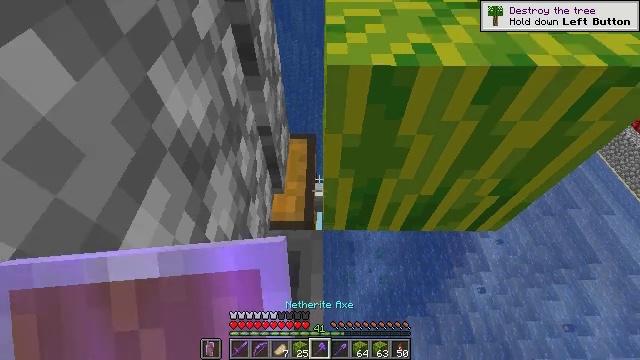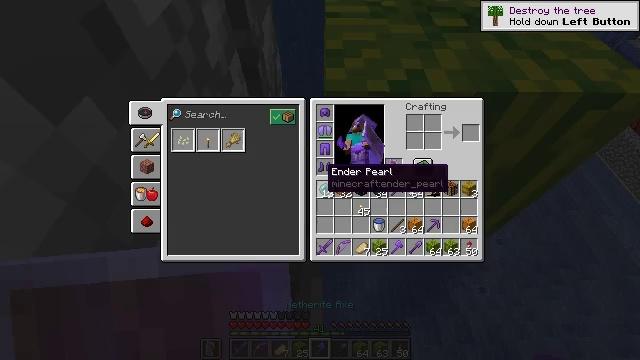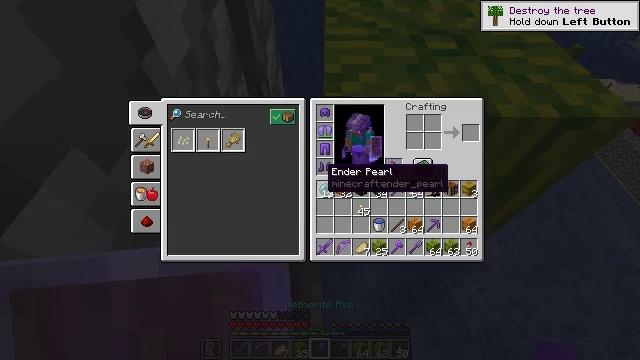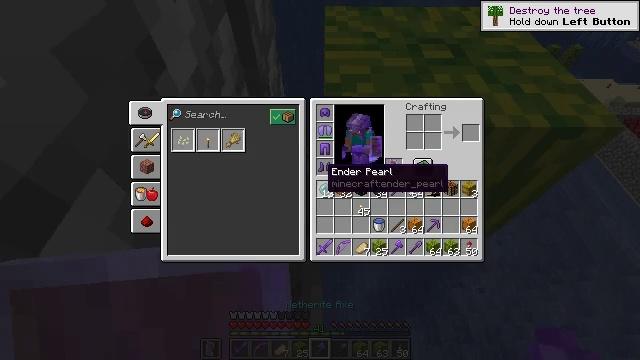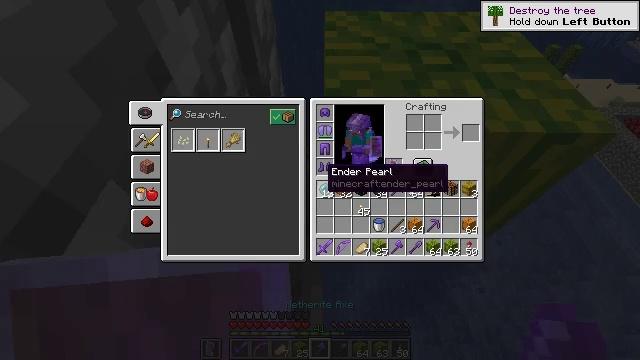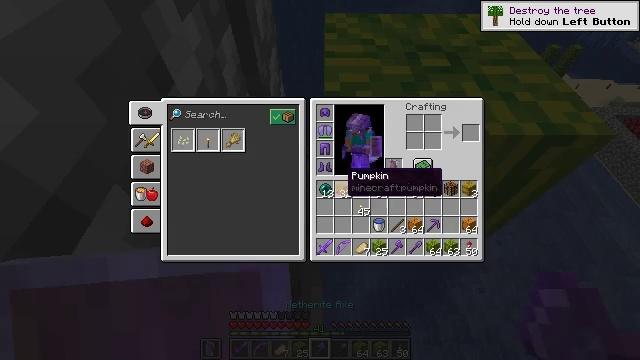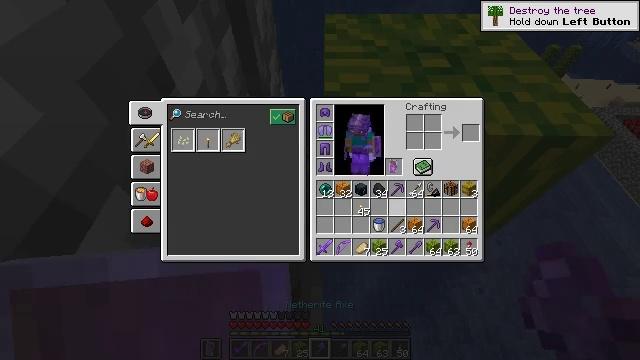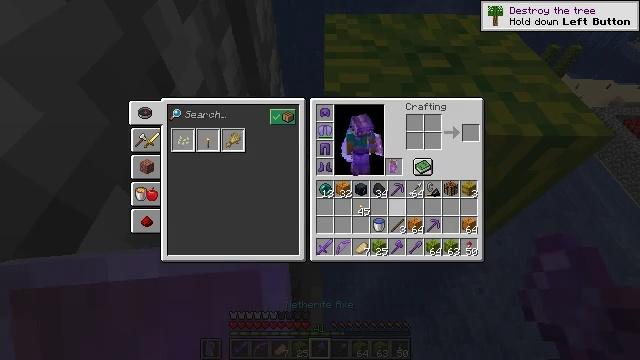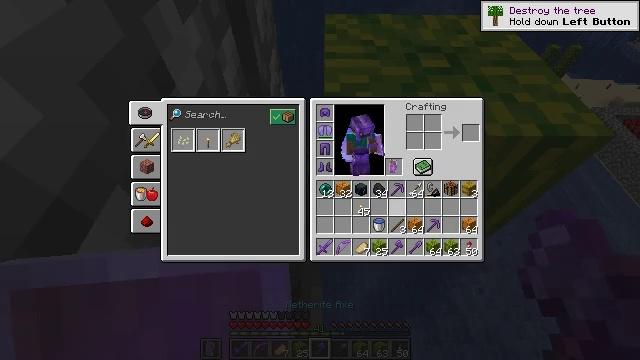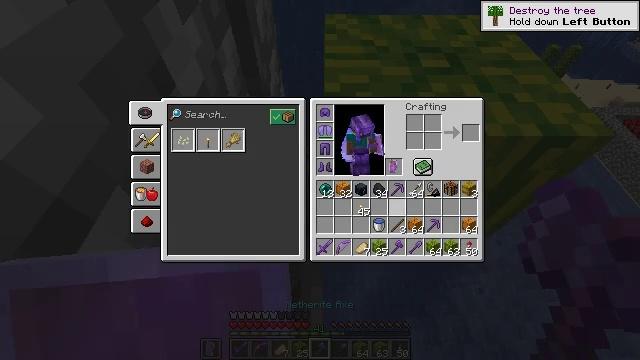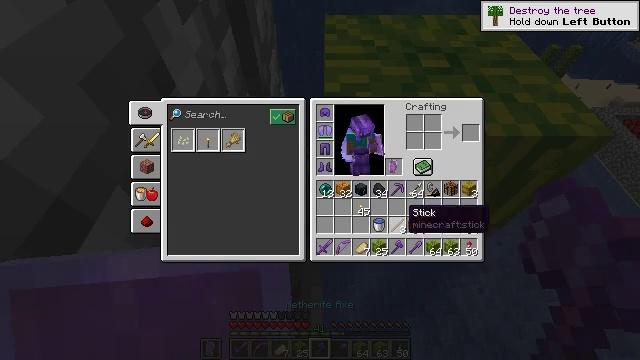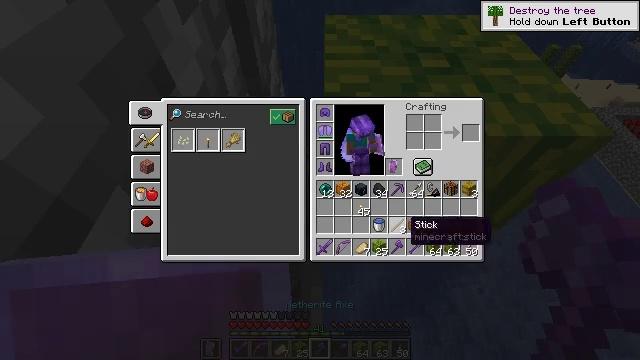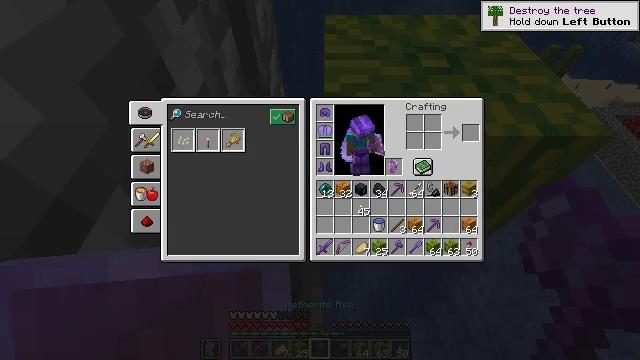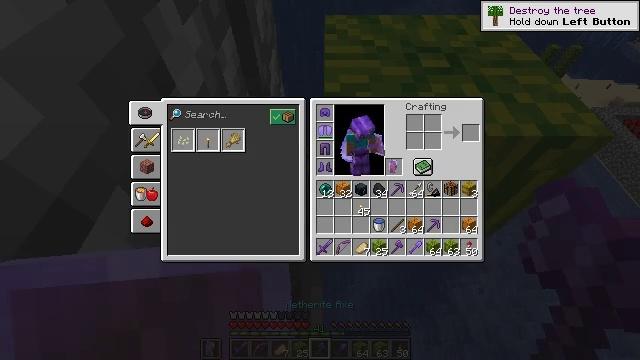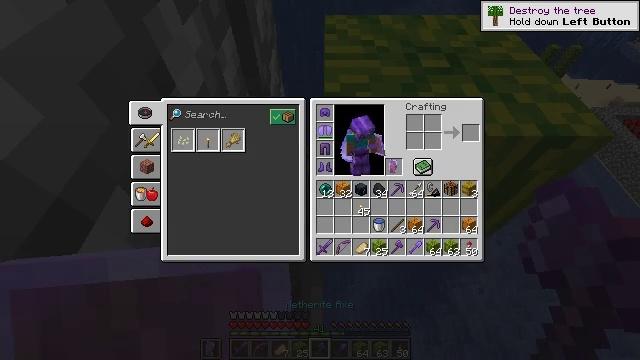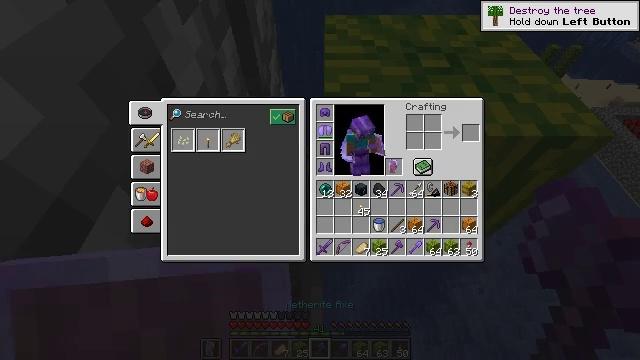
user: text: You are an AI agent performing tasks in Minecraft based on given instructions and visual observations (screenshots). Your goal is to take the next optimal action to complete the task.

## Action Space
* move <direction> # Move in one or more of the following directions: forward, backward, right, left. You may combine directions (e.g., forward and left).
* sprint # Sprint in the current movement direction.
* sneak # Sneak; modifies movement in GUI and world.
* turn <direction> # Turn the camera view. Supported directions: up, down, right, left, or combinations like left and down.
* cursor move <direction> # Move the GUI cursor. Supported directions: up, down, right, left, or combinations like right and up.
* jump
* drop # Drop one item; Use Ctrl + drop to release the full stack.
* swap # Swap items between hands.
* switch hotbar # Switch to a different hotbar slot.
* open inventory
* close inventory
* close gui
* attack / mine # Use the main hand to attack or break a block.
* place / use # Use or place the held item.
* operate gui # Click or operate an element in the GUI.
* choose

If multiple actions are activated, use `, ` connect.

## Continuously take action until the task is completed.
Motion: motion action
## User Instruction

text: Break the melon to get slices.
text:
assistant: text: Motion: open inventory
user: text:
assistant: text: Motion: open inventory
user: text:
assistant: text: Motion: open inventory
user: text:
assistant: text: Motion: no_op
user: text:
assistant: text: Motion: turn right
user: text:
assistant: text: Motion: turn right and down
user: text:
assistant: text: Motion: turn right and down
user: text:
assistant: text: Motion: no_op
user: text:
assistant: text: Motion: no_op
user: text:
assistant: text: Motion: turn down
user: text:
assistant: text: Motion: turn down
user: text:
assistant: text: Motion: turn down
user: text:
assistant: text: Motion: no_op
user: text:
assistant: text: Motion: no_op
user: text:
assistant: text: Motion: no_op
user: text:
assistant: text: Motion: turn left and up
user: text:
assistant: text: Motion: no_op
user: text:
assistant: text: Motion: no_op
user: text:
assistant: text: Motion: no_op
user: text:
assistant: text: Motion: no_op
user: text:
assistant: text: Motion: no_op
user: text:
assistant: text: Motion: no_op
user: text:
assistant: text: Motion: no_op
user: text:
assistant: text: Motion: no_op
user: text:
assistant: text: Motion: no_op
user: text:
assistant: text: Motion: no_op
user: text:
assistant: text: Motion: no_op
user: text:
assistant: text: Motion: no_op
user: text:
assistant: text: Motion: no_op
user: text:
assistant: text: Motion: no_op